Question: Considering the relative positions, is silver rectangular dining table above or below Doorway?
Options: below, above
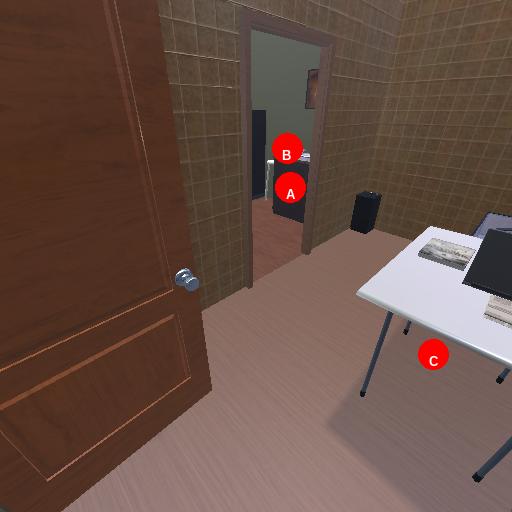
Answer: below